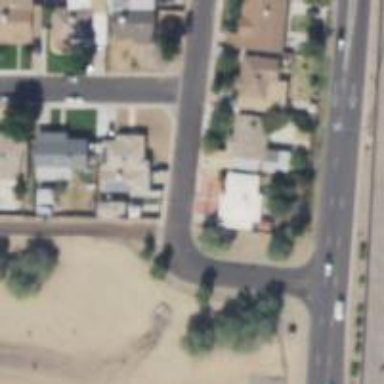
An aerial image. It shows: Alley classified as service road.